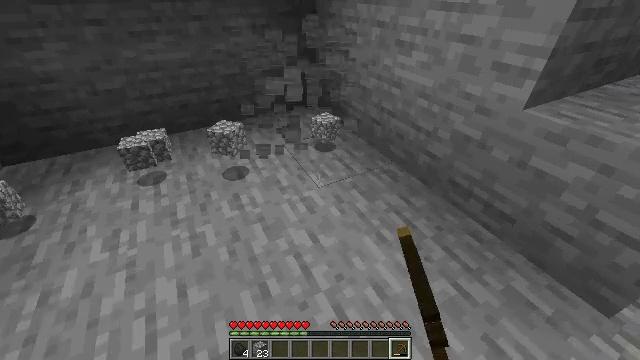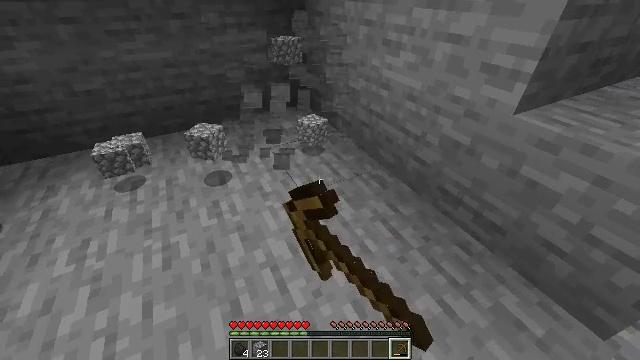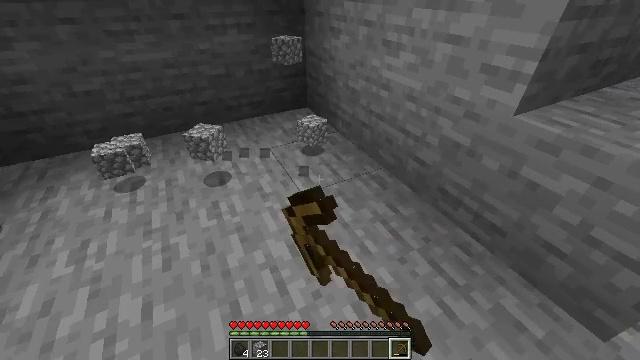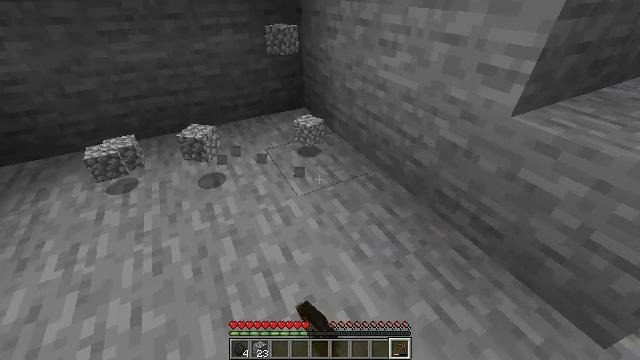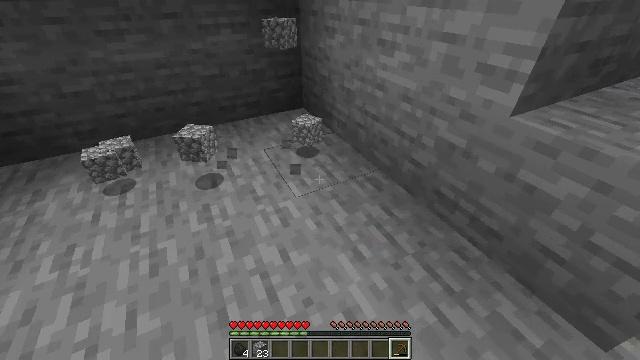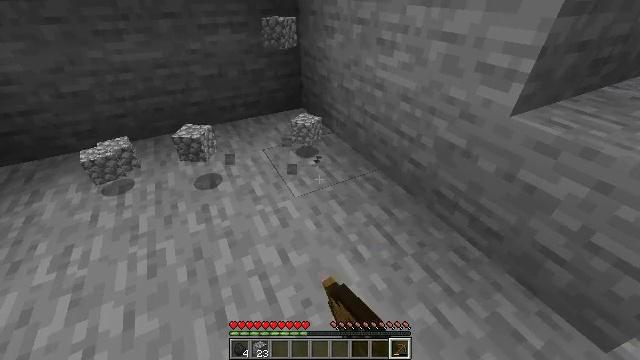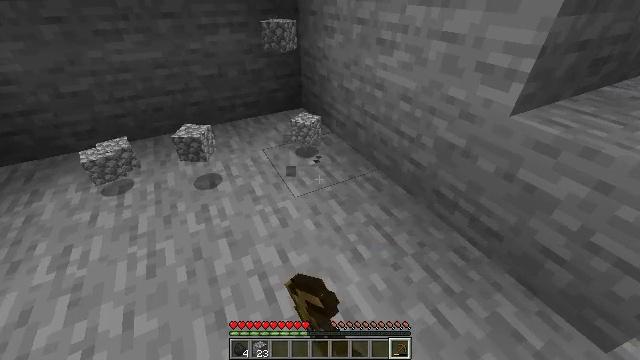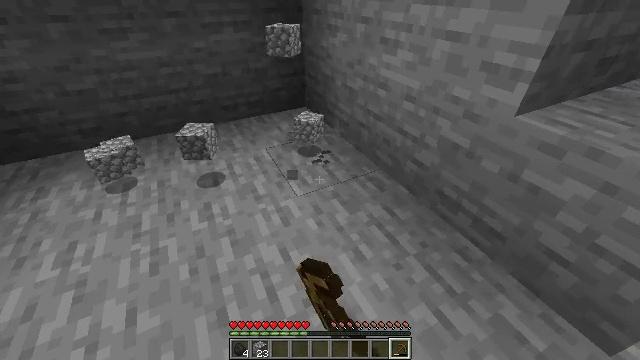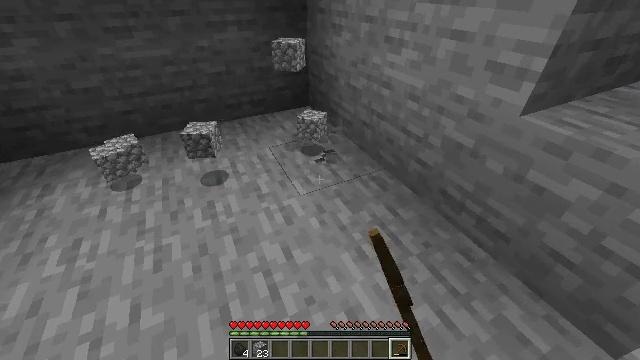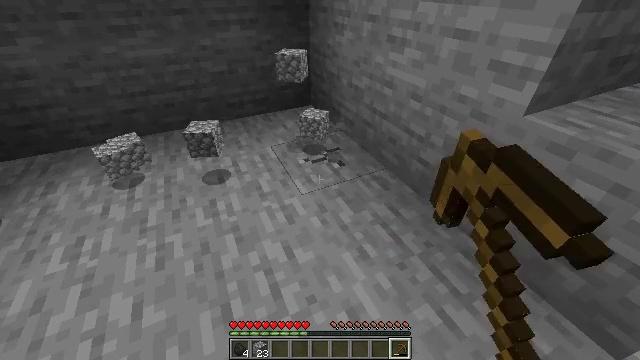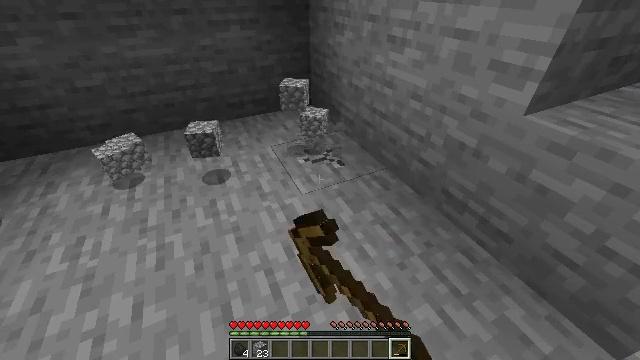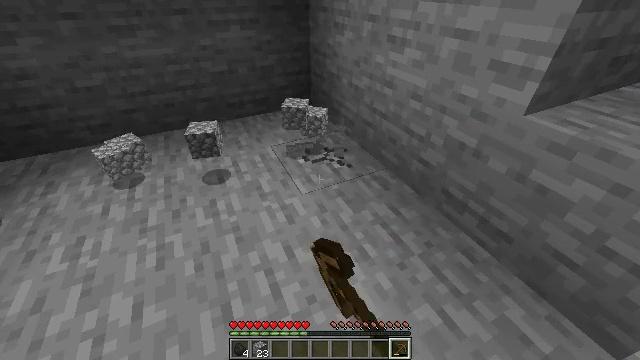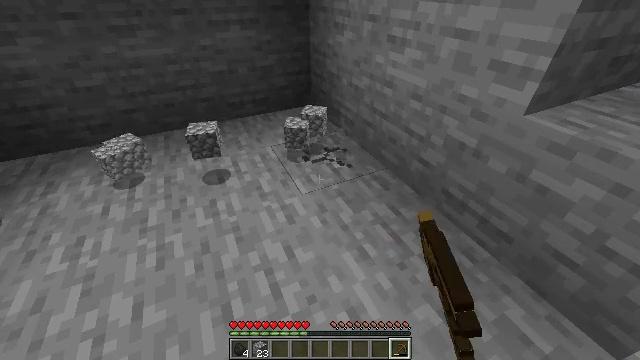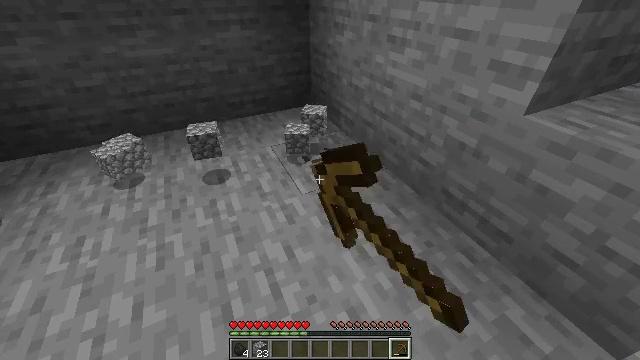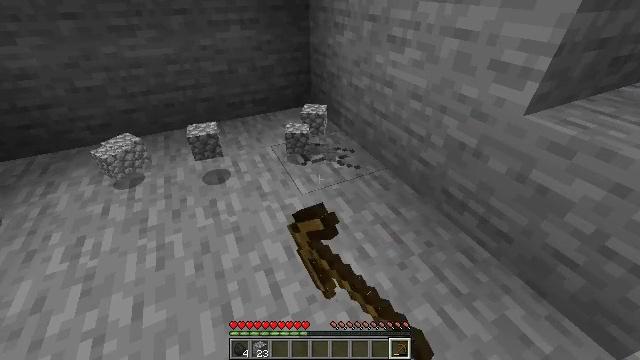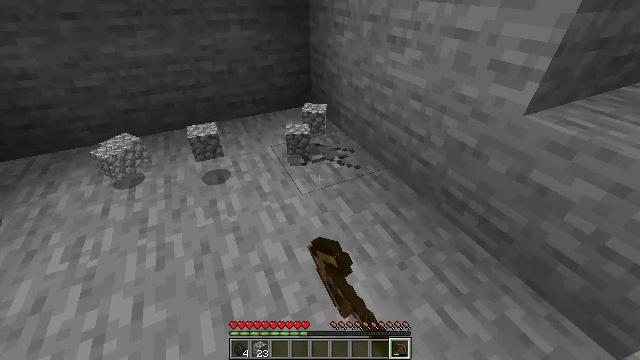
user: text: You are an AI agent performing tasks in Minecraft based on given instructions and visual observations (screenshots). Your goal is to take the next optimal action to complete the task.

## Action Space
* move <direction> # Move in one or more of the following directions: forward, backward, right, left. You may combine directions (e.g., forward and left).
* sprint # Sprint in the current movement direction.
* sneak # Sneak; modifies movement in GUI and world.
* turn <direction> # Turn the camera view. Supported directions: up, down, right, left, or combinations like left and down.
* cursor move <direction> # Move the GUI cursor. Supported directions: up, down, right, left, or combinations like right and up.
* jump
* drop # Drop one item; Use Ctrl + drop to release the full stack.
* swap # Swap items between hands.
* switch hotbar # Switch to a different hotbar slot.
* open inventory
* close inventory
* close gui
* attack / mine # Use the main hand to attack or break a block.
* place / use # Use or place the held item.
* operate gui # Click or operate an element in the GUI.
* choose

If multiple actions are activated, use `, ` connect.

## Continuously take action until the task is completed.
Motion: motion action
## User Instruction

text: Gather stone by using a pickaxe.
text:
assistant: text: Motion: attack / mine
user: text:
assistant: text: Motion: attack / mine
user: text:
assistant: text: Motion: attack / mine
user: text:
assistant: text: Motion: attack / mine
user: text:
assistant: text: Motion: attack / mine
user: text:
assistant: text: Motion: attack / mine
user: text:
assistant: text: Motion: attack / mine
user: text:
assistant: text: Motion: attack / mine
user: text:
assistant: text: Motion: attack / mine
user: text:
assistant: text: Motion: attack / mine
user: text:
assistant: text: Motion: attack / mine
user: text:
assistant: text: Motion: attack / mine
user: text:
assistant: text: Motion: attack / mine
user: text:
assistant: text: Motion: attack / mine
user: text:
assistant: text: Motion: attack / mine
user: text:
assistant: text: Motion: attack / mine
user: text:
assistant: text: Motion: attack / mine
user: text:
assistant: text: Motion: attack / mine
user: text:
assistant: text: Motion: attack / mine
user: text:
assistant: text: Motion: attack / mine
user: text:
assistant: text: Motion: attack / mine
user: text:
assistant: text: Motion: attack / mine
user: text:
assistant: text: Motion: attack / mine
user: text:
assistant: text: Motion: attack / mine
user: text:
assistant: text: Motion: attack / mine
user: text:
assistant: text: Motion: attack / mine
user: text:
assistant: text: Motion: attack / mine
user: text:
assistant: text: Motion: attack / mine
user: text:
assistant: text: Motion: attack / mine
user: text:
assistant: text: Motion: attack / mine